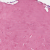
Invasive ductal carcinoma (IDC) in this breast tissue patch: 0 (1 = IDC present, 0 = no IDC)